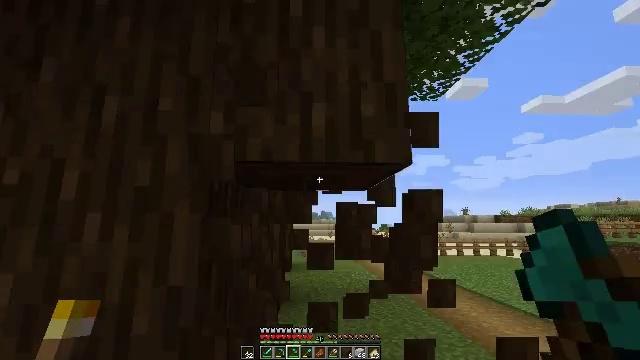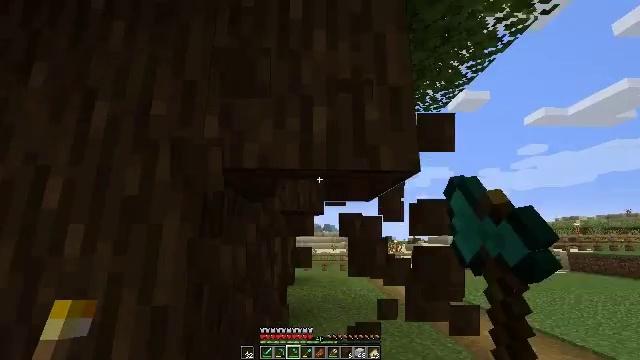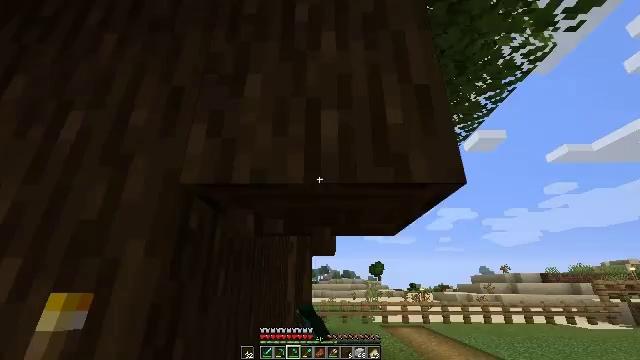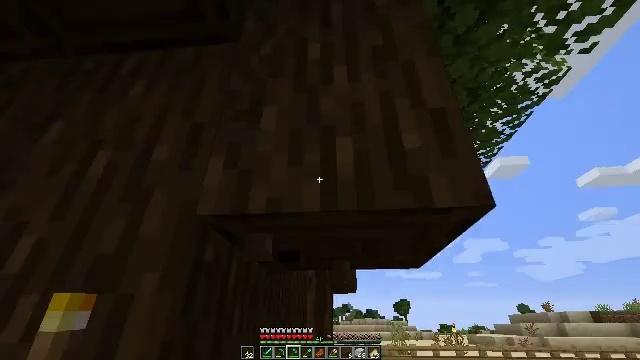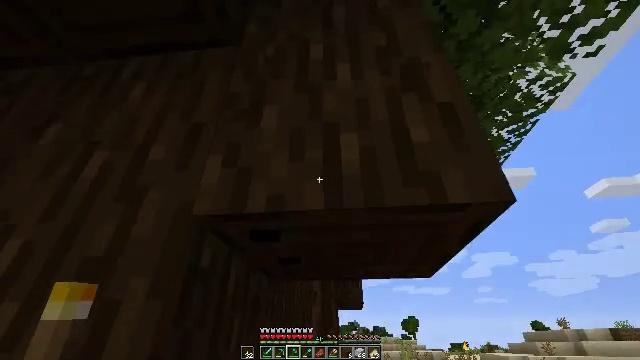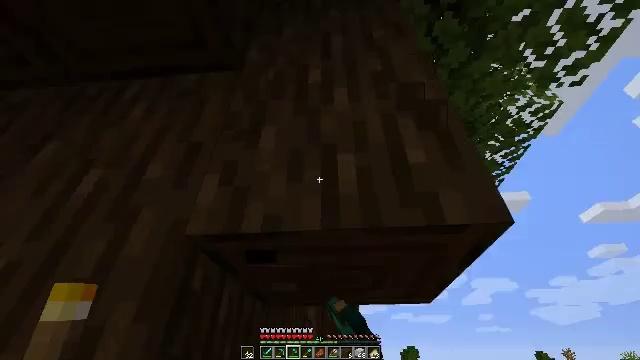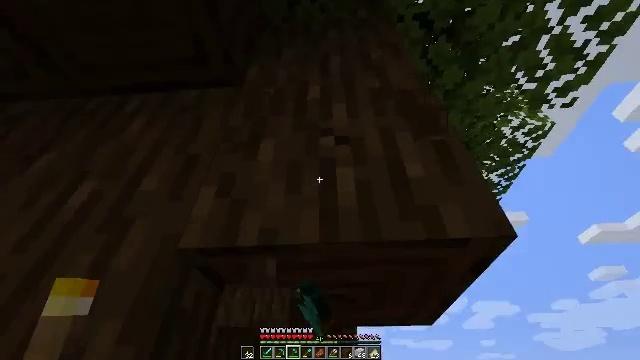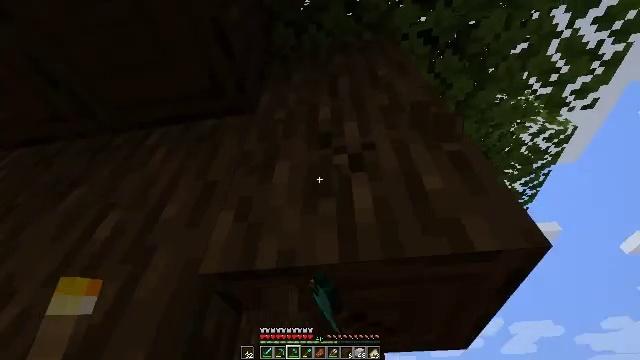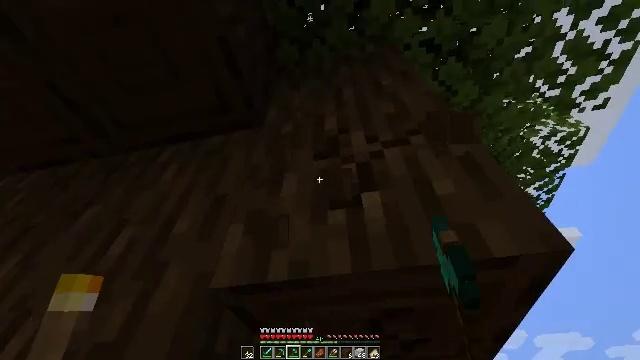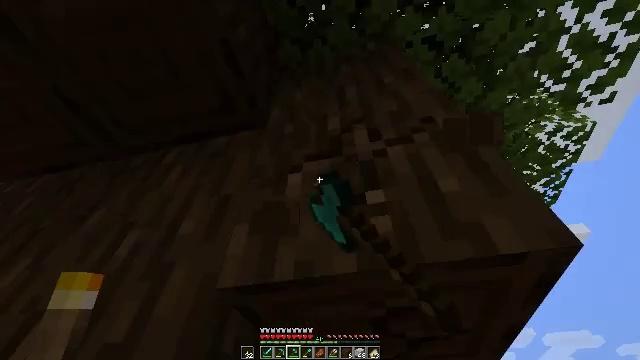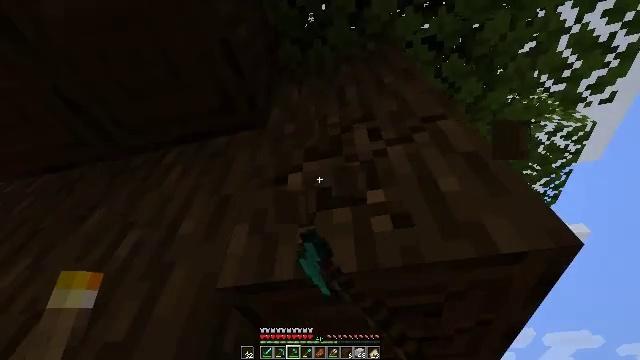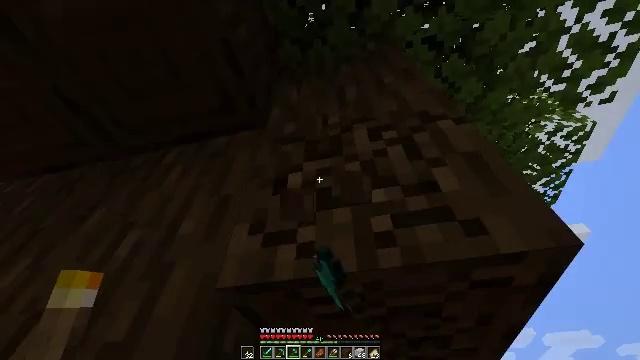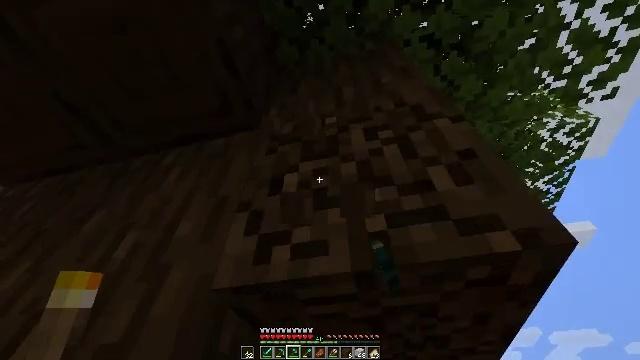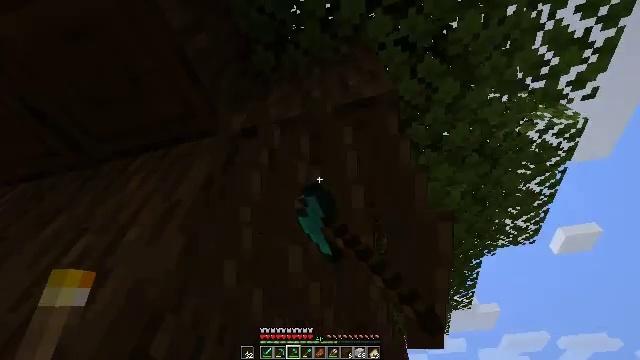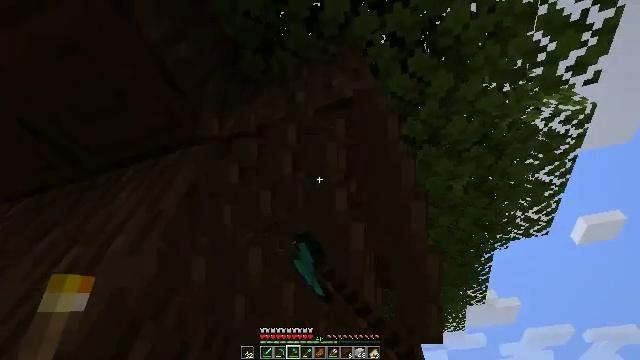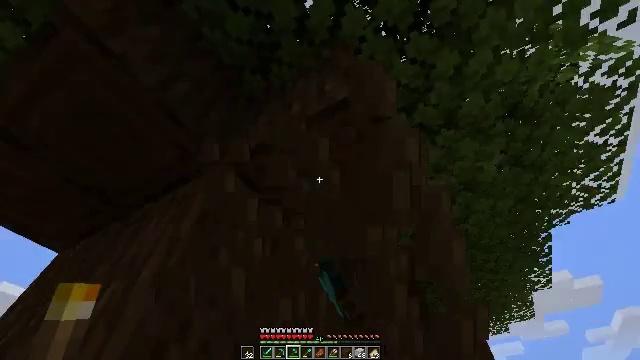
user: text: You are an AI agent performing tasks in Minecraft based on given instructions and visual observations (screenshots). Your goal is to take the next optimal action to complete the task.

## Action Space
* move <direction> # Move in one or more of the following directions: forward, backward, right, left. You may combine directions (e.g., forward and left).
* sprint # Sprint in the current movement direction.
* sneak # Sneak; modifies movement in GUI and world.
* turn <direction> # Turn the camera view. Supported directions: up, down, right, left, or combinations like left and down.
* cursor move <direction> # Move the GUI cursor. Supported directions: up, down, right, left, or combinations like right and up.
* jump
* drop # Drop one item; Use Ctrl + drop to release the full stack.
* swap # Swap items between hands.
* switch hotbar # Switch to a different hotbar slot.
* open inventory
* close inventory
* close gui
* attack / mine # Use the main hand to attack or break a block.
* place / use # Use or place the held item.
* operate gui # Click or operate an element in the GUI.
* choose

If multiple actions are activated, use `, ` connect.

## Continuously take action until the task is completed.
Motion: motion action
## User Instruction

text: Break the dark oak log in the forest.
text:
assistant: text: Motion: move forward, turn up, attack / mine
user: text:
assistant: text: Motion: turn left and up, attack / mine
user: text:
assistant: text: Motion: turn left and up, attack / mine
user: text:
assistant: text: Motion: turn left and up, attack / mine
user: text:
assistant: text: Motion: turn up, attack / mine
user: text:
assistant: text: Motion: turn up, attack / mine
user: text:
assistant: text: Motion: turn left and up, attack / mine
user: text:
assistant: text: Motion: turn left and up, attack / mine
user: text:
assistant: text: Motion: turn left, attack / mine
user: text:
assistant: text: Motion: attack / mine
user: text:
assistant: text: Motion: attack / mine
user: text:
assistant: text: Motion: move right, attack / mine
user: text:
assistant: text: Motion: move right, attack / mine
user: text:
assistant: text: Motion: move right, turn left, attack / mine
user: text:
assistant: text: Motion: move right, turn left, attack / mine
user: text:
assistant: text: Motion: turn left and up, attack / mine
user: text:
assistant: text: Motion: turn left, attack / mine
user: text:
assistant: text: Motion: turn left, attack / mine
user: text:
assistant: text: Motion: attack / mine
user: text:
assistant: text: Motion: move forward, attack / mine
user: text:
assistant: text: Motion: move forward, attack / mine
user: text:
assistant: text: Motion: move forward, turn up, attack / mine
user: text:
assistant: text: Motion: turn up, attack / mine
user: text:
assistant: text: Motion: turn up, attack / mine
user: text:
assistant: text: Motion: turn left and up, attack / mine
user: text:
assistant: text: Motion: turn left and up, attack / mine
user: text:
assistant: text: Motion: attack / mine
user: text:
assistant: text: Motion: attack / mine
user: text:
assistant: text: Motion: attack / mine
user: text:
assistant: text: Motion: attack / mine